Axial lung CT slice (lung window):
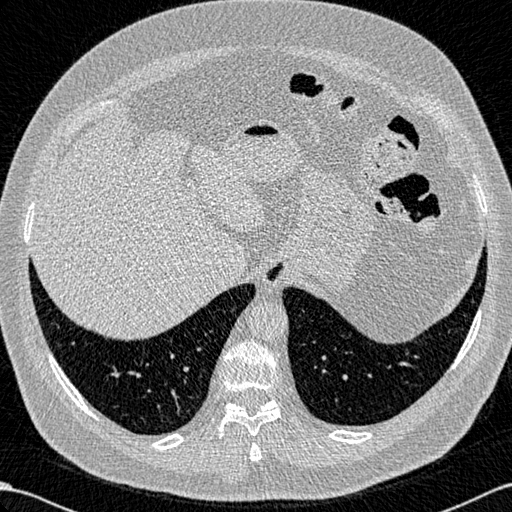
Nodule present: no